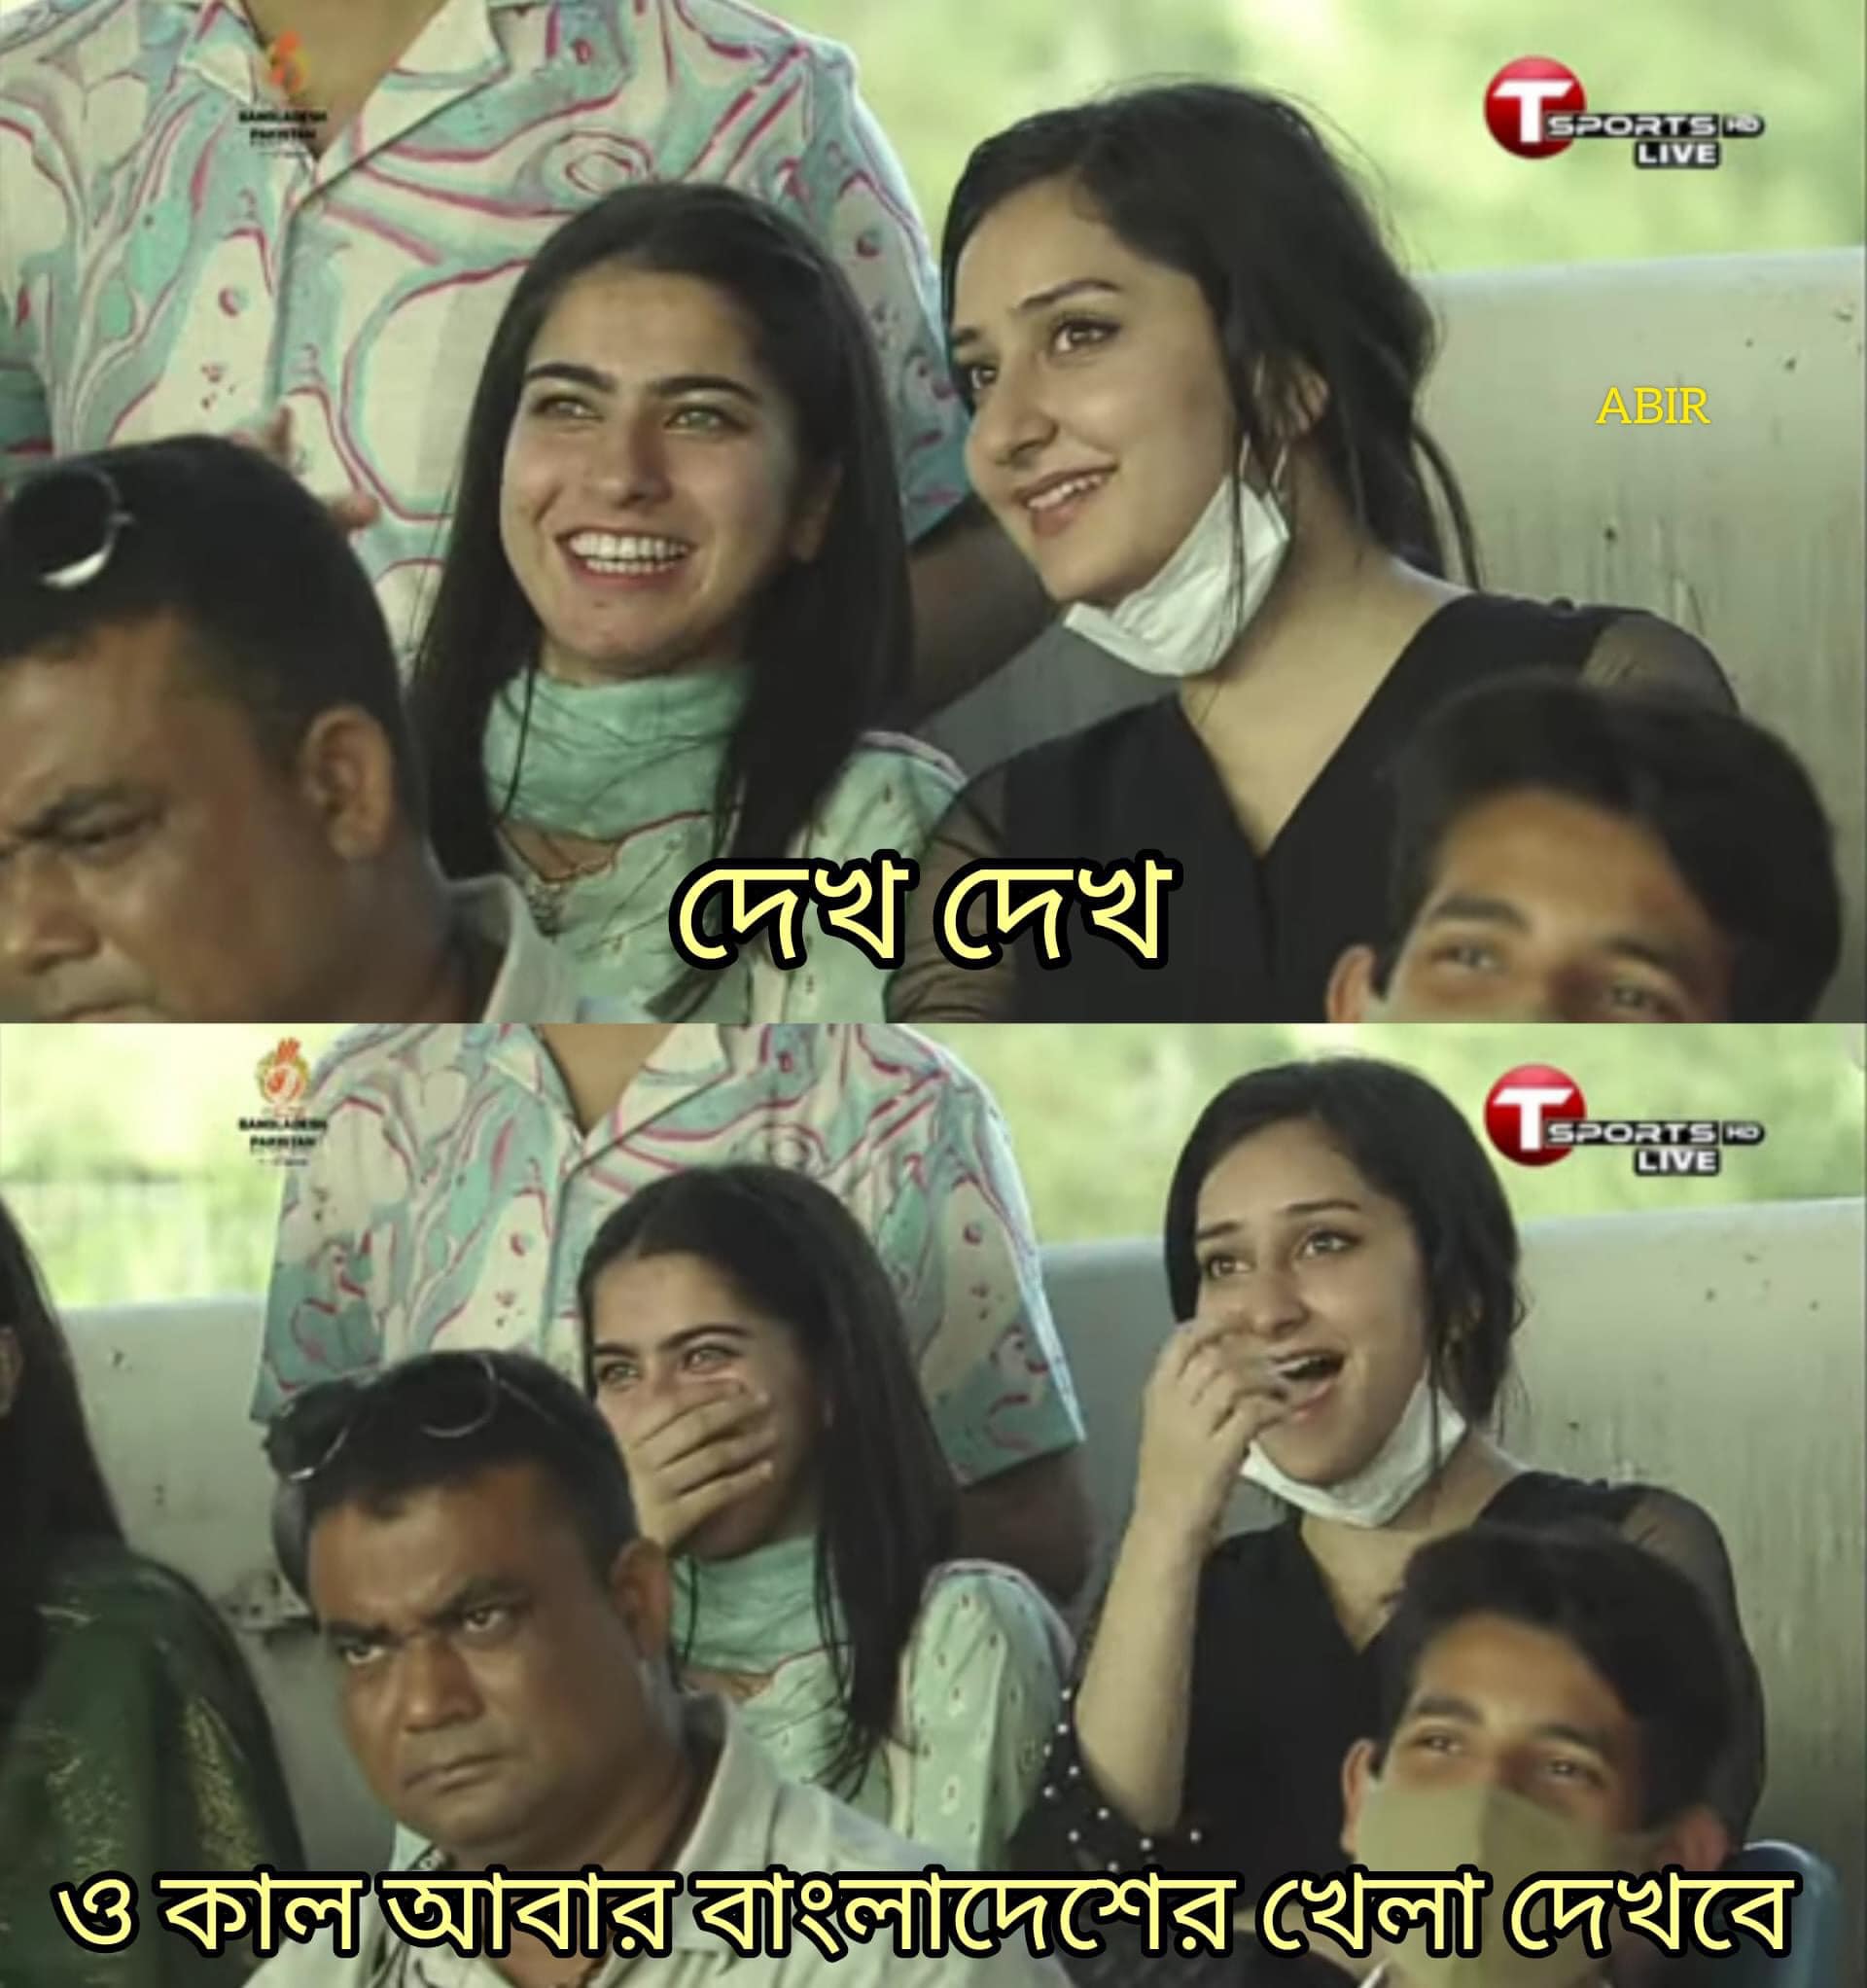
Caption: দেখ দেখ    ও কাল আবার বাংলাদেশের খেলা দেখবে
Label: non-hate